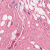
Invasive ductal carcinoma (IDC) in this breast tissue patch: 0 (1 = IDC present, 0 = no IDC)